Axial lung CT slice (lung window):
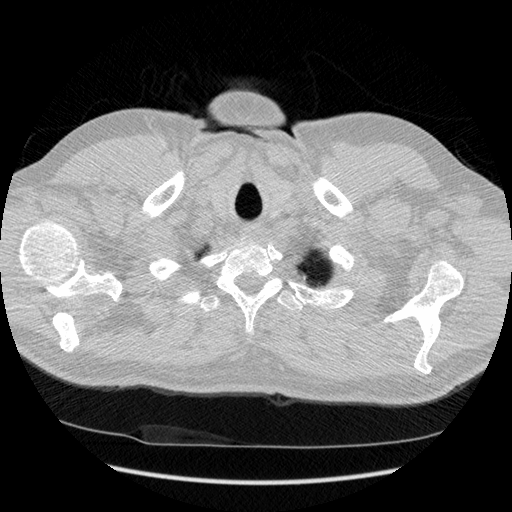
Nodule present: no